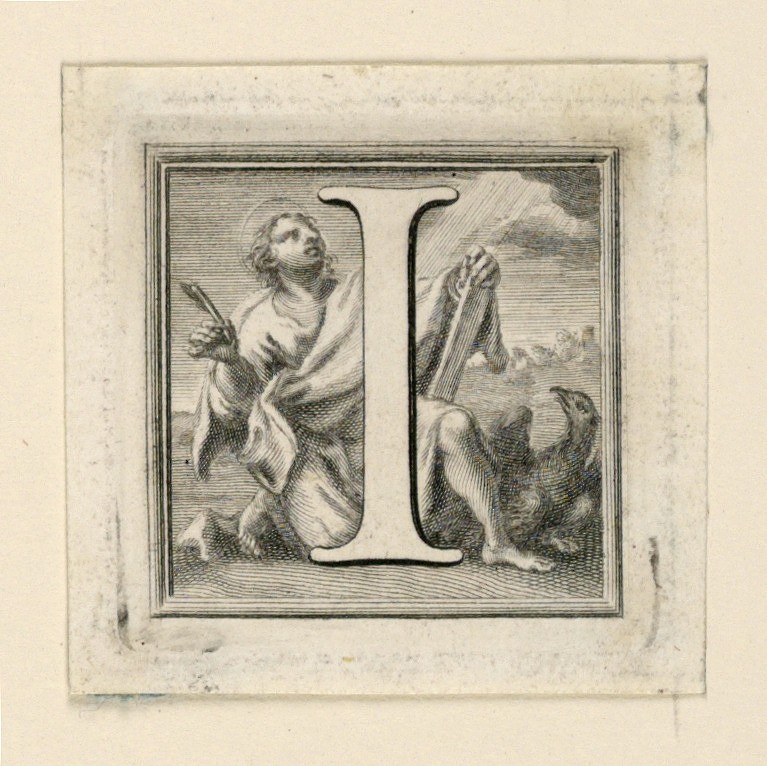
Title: Decorated Capital Letter I
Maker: Jakob Frey, Swiss, active Italy, 1681 - 1752
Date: ca. 1715
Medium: Engraving on paper
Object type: Print
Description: Letter I before St. John, kneeling and pausing in his writing.